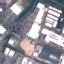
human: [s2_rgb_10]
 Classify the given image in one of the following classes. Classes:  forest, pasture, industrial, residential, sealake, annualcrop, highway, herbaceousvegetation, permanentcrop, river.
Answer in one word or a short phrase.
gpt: Industrial